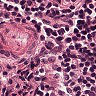
Metastatic tissue present: no